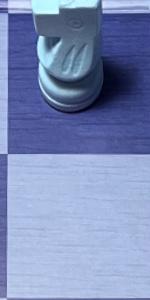
Label: Empty